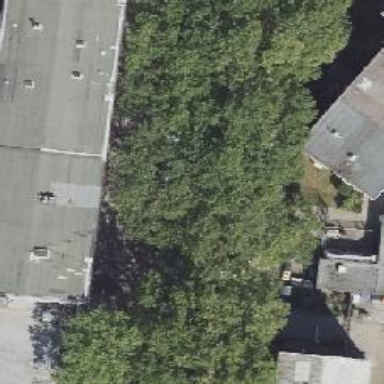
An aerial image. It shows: Deciduous broadleaved tree.